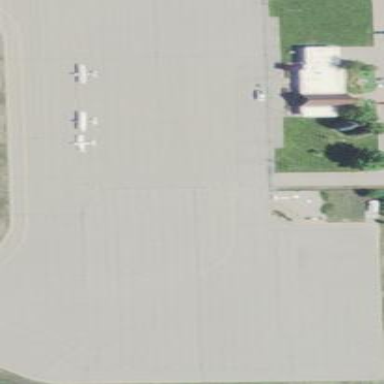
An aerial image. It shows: Apron at the airport.